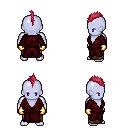
a pixel art fantasy rpg character, male body template, dark elf, purple skin, red robe, robe skirt, ruby red mohawk hairstyle, gold gloves, four views (front, back, left, right), 2x2 character sprite sheet, small pixel art, hard edges, no anti-aliasing